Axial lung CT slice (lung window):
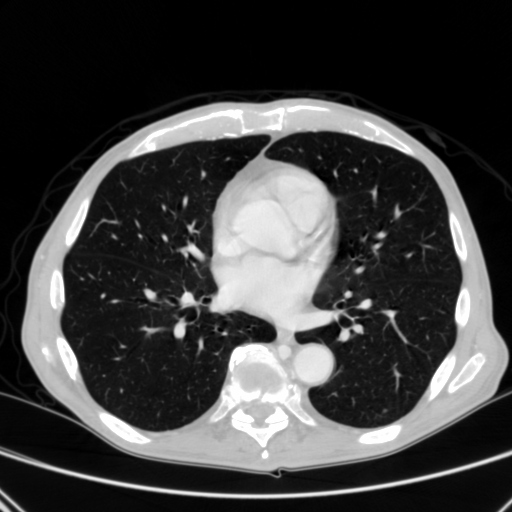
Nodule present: no